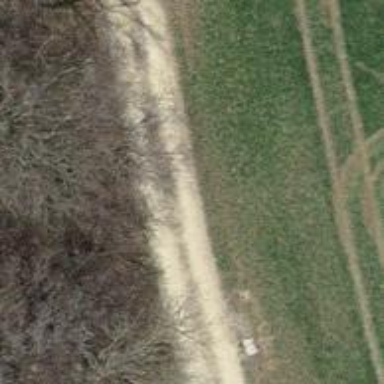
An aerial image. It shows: Gravel track with grade 2 quality.